Brain MRI, t2w sequence, axial 2D slice.
Patient: age 37, sex M, weight 90 kg, height 1.9 m
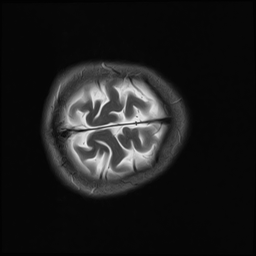